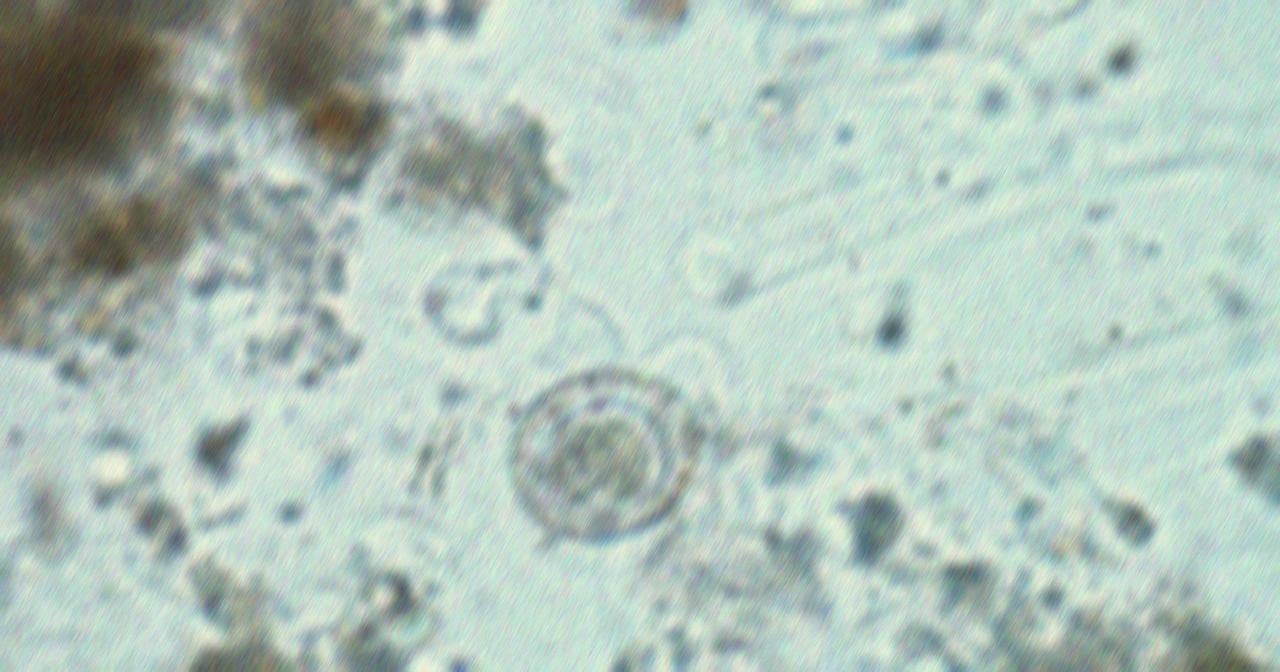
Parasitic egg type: Hymenolepis nana